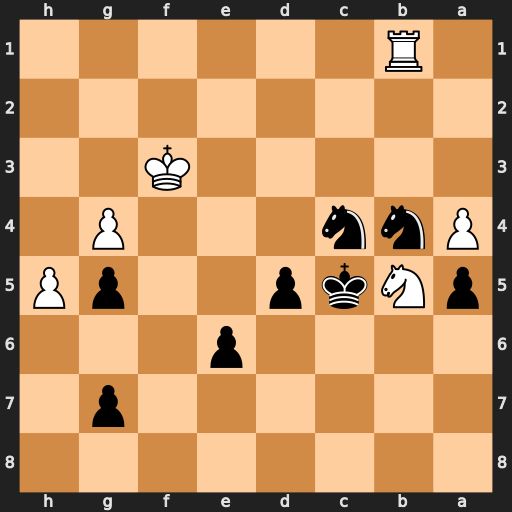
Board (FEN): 8/6p1/4p3/pNkp2pP/Pnn3P1/5K2/8/1R6
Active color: b
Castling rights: -
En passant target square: -
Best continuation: Nd2+ Kg3 Nxb1